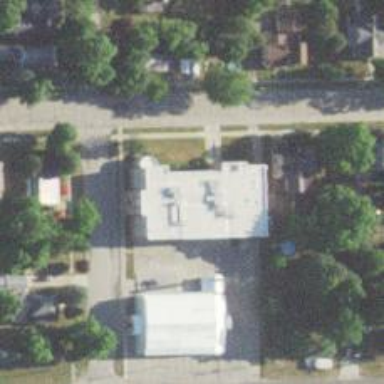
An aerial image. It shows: Kindergarten.